Interaction volume radius: 5 \u00c5
Interaction volume height: 35 \u00c5
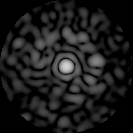
Disorder parameter: 0.8198